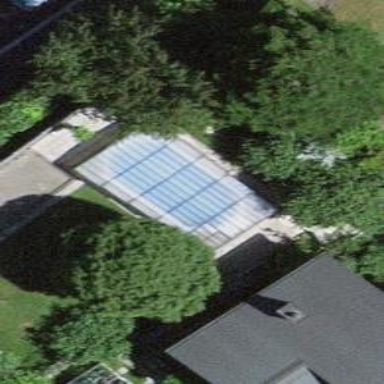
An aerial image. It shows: Swimming pool located in leisure land.